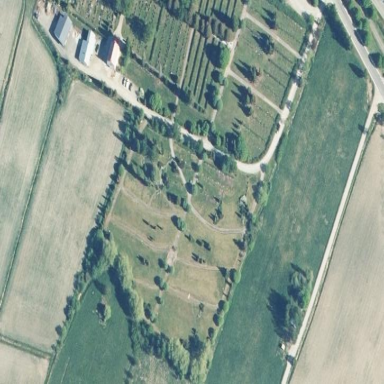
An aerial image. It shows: Cemetery.